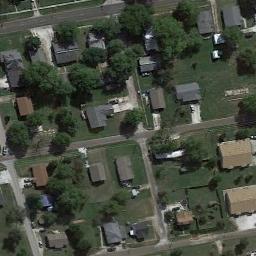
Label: medium_residential